Question: I'm getting an error like :
> Notice
SMTP connect() failed. <URL>
x
Error
Test mail could not be sent.
My Email Setting as below,

I'm able to telnet my email host. Application is hosted in Linux Server.
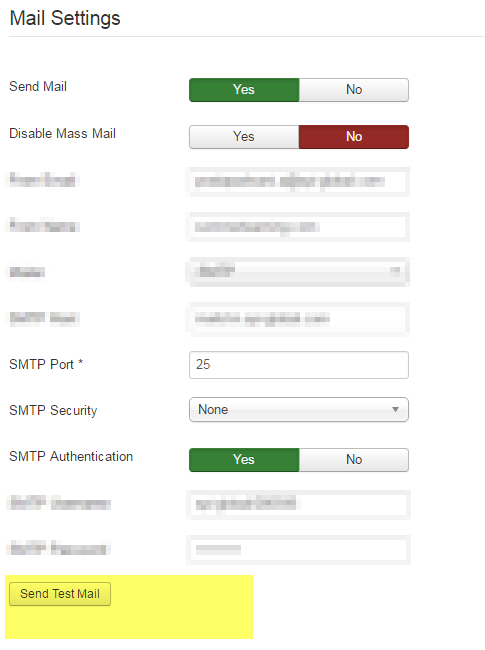
Answer: hi if you are using Gmail account
refer <URL>
if any other smtp service ask your host provider